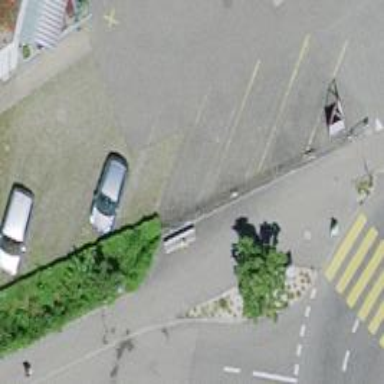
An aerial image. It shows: Bench.